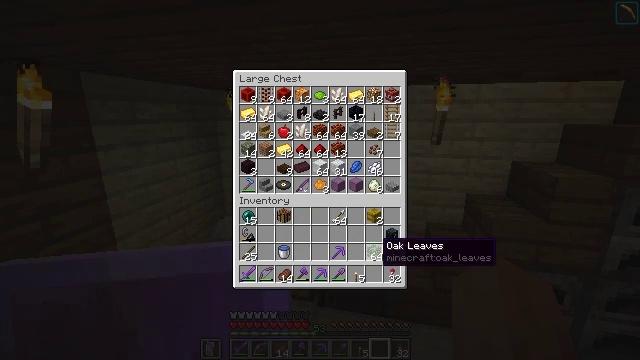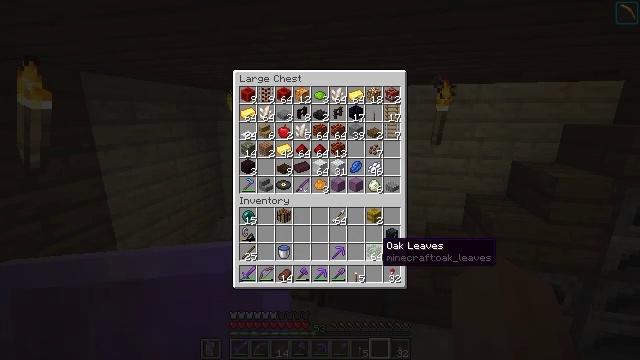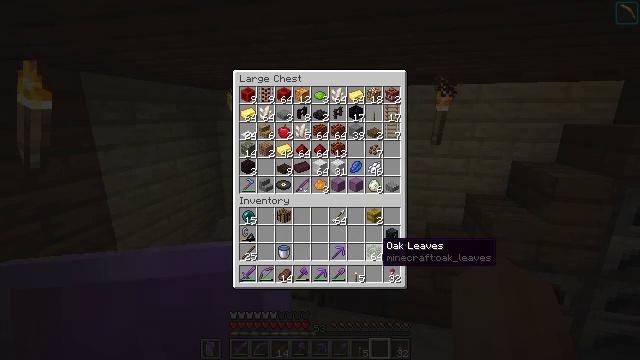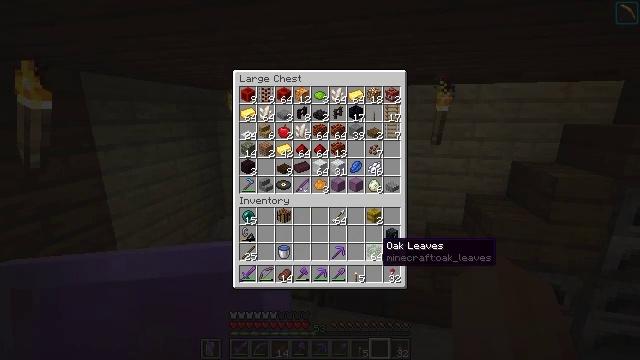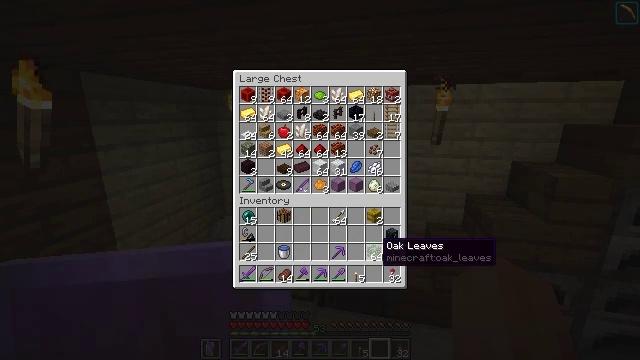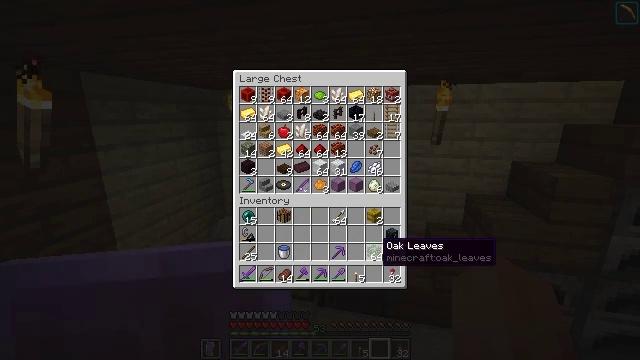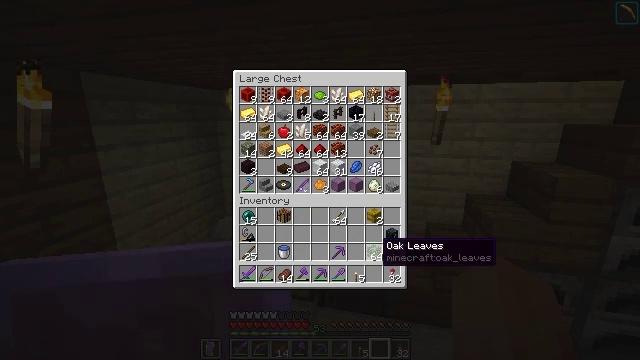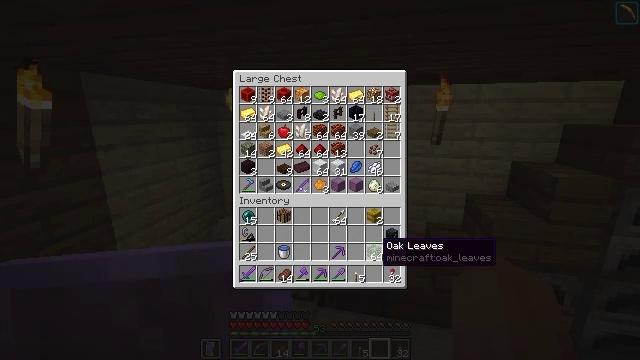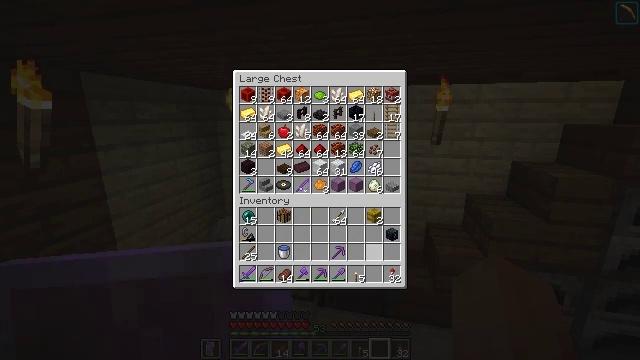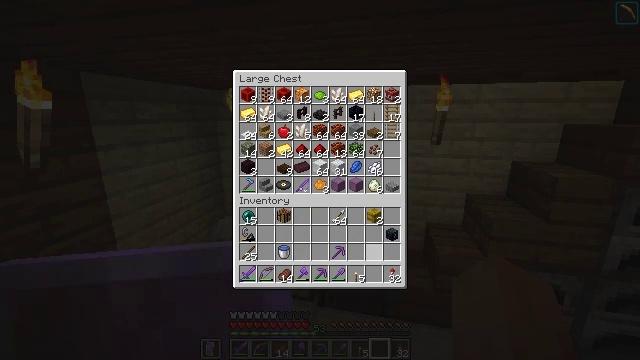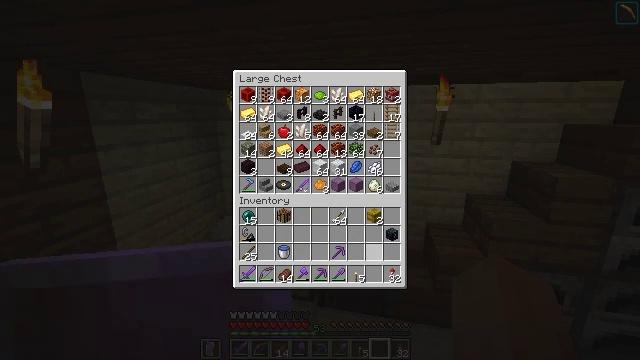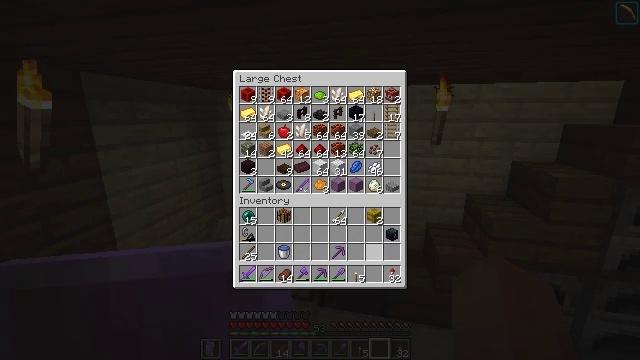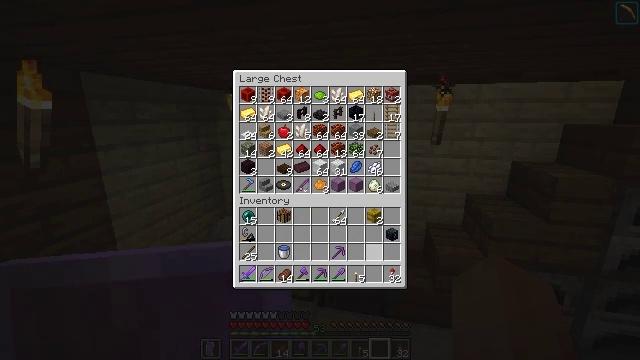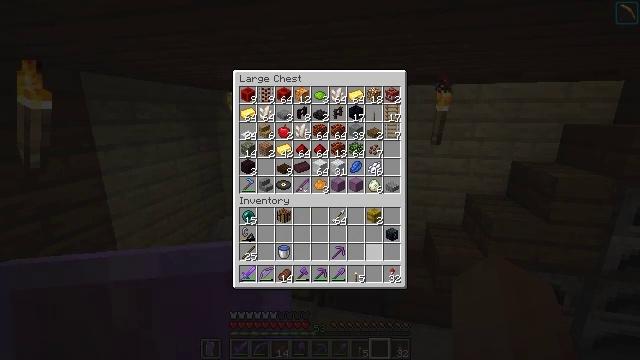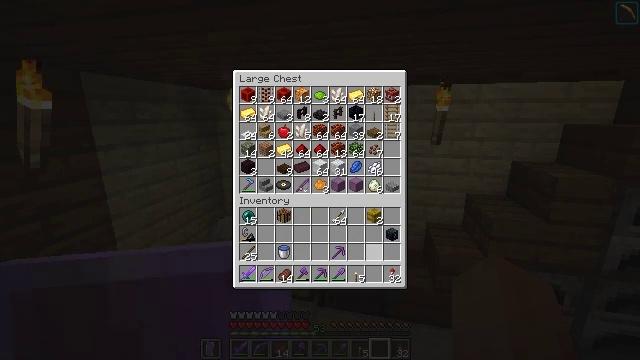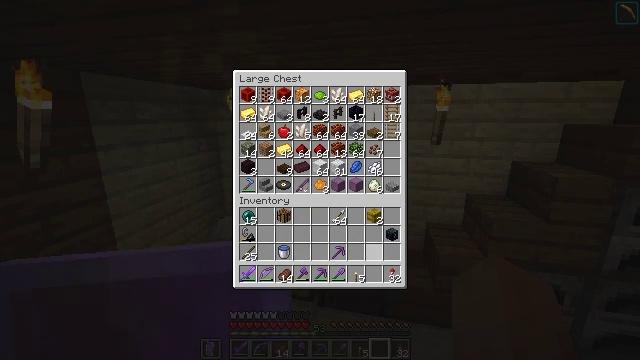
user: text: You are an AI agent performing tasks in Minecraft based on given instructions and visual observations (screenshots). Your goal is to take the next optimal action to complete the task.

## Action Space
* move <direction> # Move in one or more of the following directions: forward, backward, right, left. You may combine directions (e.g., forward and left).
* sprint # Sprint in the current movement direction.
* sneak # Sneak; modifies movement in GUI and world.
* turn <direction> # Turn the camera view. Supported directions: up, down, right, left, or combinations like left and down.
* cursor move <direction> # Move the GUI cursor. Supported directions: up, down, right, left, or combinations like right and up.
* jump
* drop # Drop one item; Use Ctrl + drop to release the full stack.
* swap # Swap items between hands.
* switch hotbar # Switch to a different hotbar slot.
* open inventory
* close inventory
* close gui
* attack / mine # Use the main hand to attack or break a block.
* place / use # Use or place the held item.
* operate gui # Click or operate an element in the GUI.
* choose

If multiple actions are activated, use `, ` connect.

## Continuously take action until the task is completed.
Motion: motion action
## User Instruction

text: Attack the brown shulker box to remove it.
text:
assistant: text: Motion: sneak
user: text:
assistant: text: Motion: sneak
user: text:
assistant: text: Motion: sneak
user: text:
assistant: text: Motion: sneak
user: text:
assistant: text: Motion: sneak
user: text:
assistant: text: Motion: sneak
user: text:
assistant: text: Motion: sneak
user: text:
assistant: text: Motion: sneak, attack / mine
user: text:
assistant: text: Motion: sneak, attack / mine
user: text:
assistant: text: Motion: sneak, attack / mine
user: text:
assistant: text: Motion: sneak
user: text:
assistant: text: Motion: sneak
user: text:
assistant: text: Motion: sneak
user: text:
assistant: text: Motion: sneak
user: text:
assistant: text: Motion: sneak
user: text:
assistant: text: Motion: sneak
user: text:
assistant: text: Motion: no_op
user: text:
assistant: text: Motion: no_op
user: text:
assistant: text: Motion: no_op
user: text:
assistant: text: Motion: no_op
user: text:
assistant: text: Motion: no_op
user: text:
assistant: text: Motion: no_op
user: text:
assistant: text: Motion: no_op
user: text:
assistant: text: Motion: no_op
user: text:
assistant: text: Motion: no_op
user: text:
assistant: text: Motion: no_op
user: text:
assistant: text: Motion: no_op
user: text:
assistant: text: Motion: no_op
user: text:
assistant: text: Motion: turn right and down
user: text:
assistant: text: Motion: turn right and down